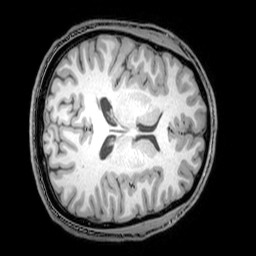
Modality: T1w
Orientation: axial
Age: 25
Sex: male
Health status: healthy
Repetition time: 0.081 s
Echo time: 0.037 s